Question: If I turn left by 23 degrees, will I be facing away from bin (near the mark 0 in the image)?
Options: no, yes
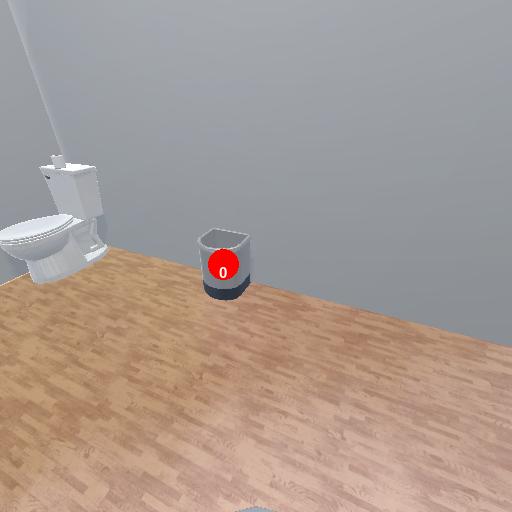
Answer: no